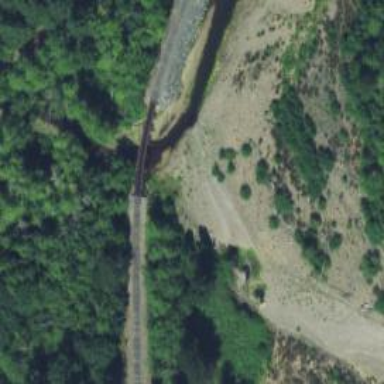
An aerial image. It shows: Preserved railway bridge with rail tracks.